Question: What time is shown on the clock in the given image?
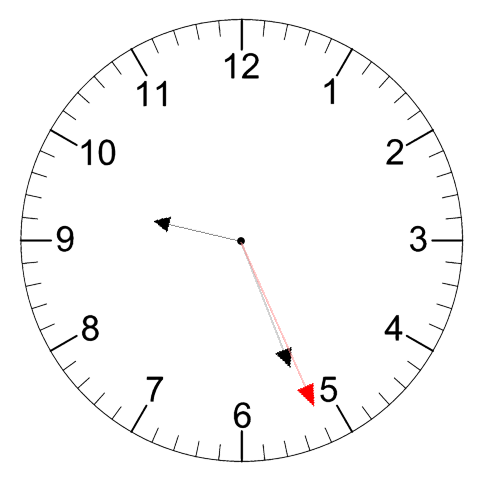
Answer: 09:26:26